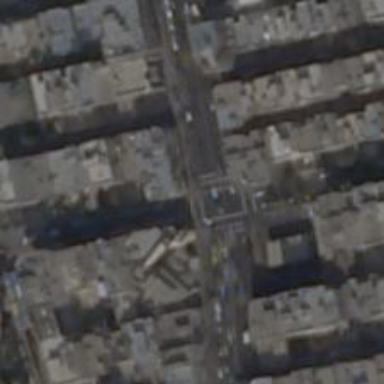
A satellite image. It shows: Crossing road.